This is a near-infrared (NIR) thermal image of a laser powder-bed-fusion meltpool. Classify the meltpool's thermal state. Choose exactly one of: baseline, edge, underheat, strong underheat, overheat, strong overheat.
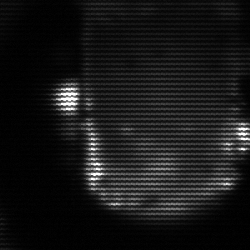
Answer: baseline